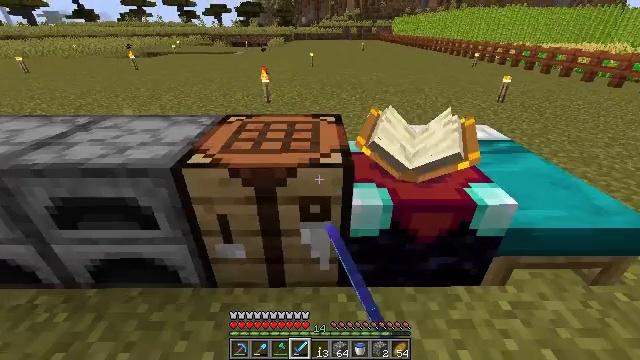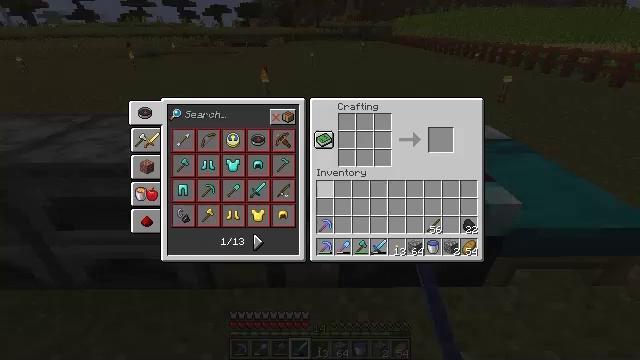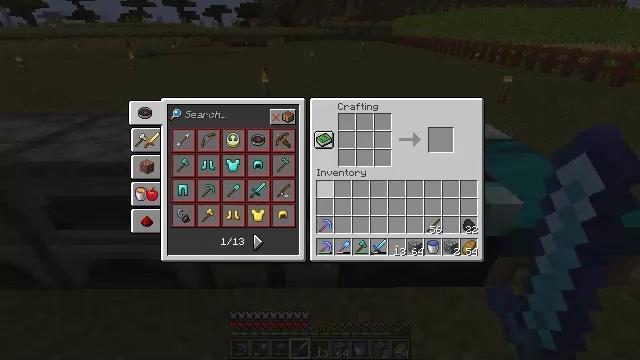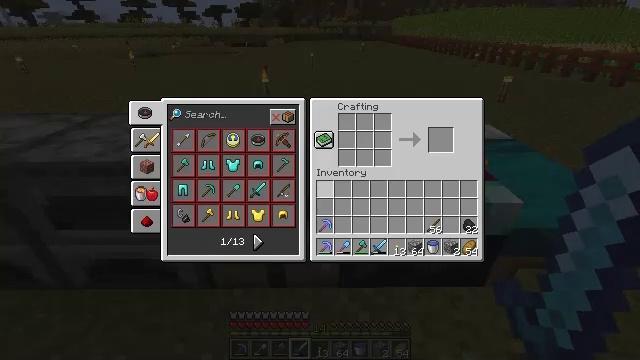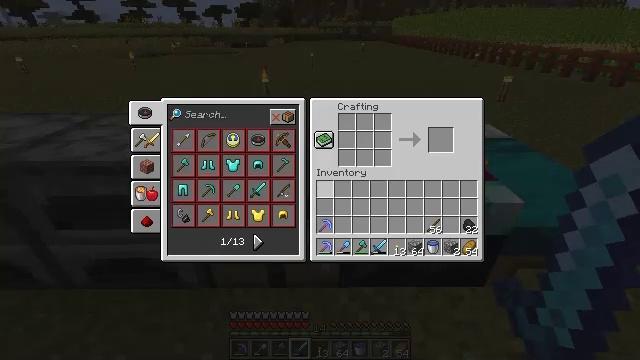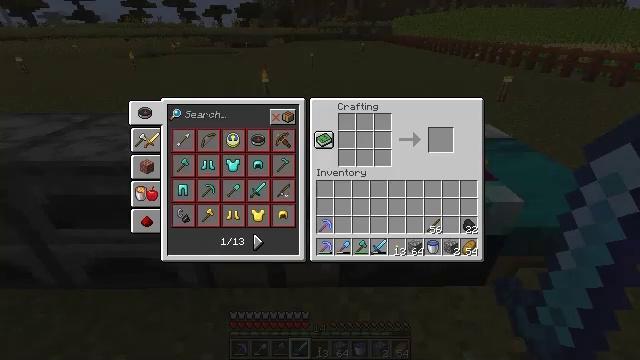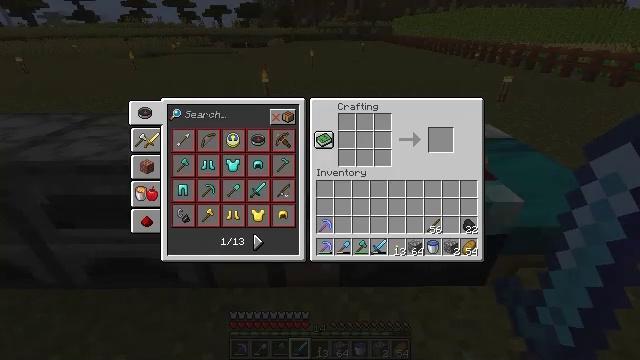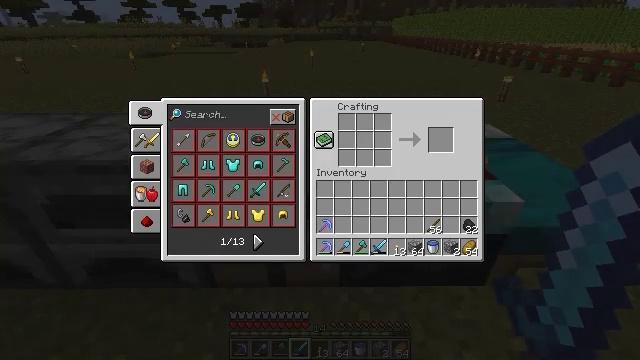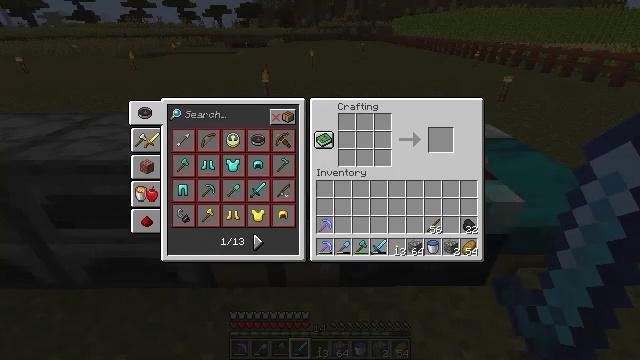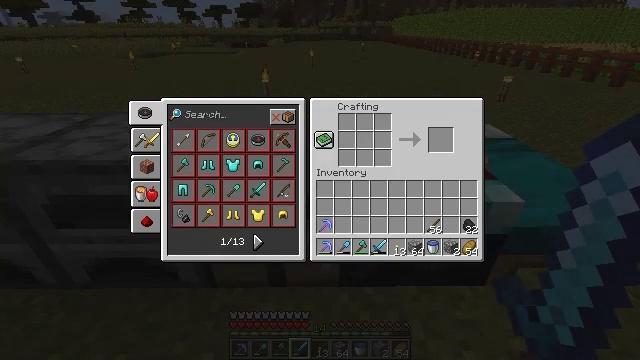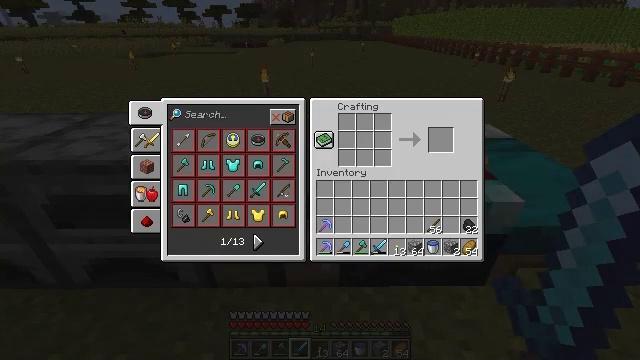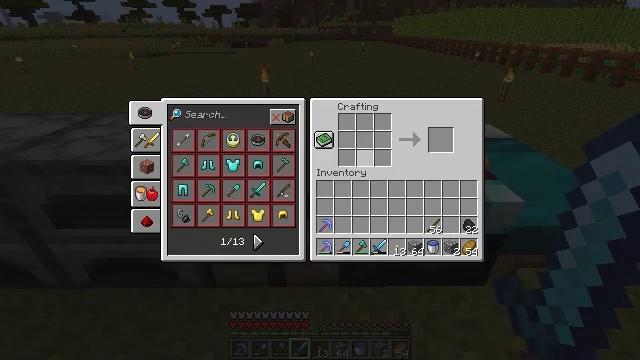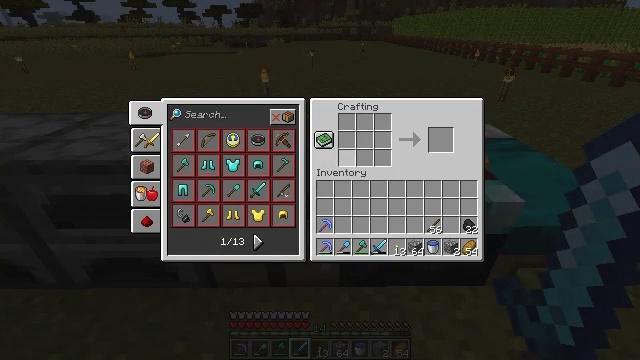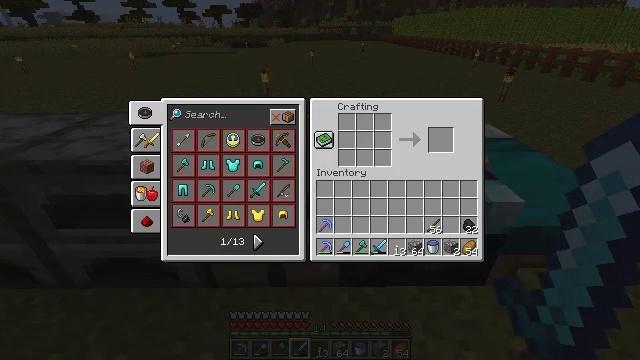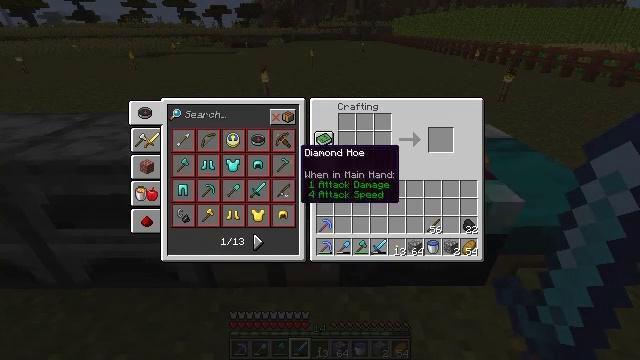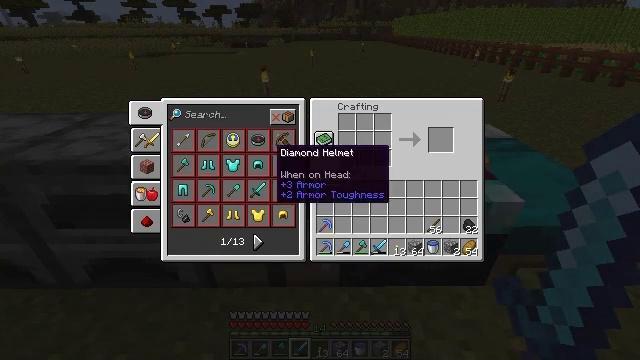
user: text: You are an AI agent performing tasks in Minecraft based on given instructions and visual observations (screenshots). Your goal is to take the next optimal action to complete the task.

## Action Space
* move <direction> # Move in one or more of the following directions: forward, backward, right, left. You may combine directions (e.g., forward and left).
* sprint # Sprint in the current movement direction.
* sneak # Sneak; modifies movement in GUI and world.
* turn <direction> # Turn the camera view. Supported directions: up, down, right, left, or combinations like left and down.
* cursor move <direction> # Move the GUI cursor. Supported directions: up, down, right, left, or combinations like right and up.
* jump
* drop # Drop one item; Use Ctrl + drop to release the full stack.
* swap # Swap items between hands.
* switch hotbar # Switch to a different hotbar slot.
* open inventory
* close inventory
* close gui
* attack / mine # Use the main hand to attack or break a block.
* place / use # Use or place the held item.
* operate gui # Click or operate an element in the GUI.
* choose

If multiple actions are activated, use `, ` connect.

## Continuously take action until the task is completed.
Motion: motion action
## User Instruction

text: Create a brewing stand in the crafting table.
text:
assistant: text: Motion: open gui
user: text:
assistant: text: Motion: no_op
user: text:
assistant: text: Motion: no_op
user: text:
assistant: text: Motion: no_op
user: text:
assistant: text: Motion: no_op
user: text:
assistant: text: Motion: no_op
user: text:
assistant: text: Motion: no_op
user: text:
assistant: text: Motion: cursor move right
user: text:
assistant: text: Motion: cursor move right
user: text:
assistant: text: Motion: no_op
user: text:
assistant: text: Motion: no_op
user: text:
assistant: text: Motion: no_op
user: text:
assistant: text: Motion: cursor move left
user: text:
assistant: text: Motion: cursor move left
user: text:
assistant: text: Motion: cursor move left
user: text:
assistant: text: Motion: no_op
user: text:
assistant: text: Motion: no_op
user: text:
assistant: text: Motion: no_op
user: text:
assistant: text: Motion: cursor move down
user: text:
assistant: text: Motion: cursor move down
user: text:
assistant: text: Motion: cursor move down
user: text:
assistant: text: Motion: cursor move down
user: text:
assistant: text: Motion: no_op
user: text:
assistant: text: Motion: no_op
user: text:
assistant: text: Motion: no_op
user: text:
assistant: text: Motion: no_op
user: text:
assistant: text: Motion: cursor move up
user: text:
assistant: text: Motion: cursor move right and up
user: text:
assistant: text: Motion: cursor move up
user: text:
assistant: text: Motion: no_op